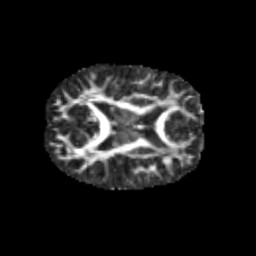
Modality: FA
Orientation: axial
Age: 12
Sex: male
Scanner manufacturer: siemens
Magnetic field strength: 3 T
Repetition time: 3.8 s
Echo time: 0.07 s